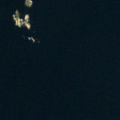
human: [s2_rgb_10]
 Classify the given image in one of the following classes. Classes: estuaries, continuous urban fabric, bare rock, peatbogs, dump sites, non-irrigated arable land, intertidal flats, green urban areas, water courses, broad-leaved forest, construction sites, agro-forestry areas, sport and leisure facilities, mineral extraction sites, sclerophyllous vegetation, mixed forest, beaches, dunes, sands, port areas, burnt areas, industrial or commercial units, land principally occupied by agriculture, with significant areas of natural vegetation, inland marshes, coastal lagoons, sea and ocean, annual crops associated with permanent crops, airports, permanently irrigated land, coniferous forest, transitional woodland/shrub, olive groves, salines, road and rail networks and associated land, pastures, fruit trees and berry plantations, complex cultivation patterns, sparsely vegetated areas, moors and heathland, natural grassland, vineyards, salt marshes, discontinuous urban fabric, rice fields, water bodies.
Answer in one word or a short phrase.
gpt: sea and ocean